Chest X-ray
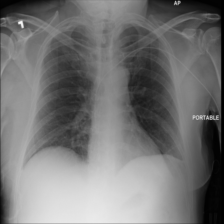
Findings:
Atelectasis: negative
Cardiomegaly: negative
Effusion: negative
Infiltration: negative
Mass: negative
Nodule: negative
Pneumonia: negative
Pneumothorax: negative
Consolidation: negative
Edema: negative
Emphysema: negative
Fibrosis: negative
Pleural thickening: negative
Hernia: negative